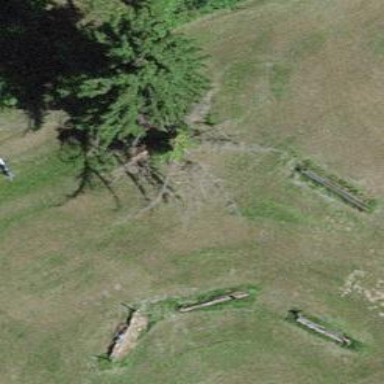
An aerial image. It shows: Evergreen needle-leaved tree.